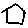
Label: house